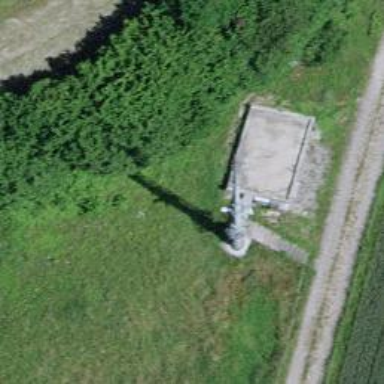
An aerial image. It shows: Man-made mast used for communication purposes.